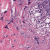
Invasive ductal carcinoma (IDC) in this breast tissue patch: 1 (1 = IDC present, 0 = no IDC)